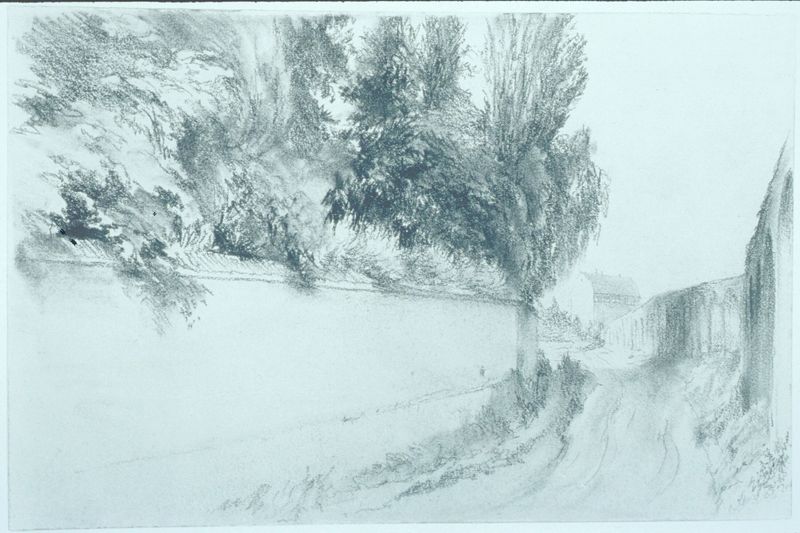
Titel: Weg an einer Parkmauer
Künstler: Adolph Menzel
Standort: Berlin
Institution: Kupferstichkabinett
Schlagwörter: baum, blau, blätter, himmel, laub, schatten, weiß, bäume, landschaft, menschen, stadt, äste, bewegung, grau, hell, hintergrund, licht, schwarz, skizze, strasse, vordergrund, zeichnung, dach, gebäude, gras, haus, park, rasen, weg, wiese, zaun, wand, architektur, sockel, ast, ferne, horizont, häuser, pappel, strauch, weite, wind, zweige, brücke, busch, büsche, gebüsch, kirche, pfad, sträucher, land, blatt, pflanze, pflanzen, tal, wald, zart, kamin, schornstein, garten, hellblau, papier, umrisse, schlagschatten, biegung, bogen, fassade, gasse, ort, perspektive, studie, feldweg, furchen, spuren, verlassen, dorf, giebel, mauer, ziegel, graphik, hecke, idylle, wild, hoch, menschenleer, striche, flucht, bögen, kohle, windig, schwarz-weiss, schraffur, schrafur, schawrz, bleistift, entwurf, kohlezeichnung, bleistiftzeichnung, krümmung, kurve, diagonal, zichnung, verwischt, ländlich, mauern, fluchtpunkt, unkraut, rain, stadtmauer, einfahrt, viadukt, wegrand, gestrüpp, hohlweg, schtten, graustufen, verlauf, gartenmauer, wegesrand, vorzeichnung, graphit, perspektivisch, blendbögen, parkmauer, baum bäume, trennwand, wischen, grafit, neige, gleiderung, kohler, d'près cezanne, linkskurve, route tournante, unkraur, perspeltivisch